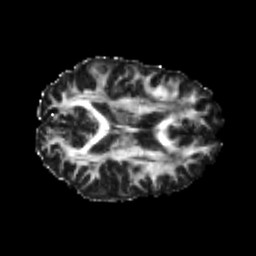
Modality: FA
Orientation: axial
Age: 19
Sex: female
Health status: healthy
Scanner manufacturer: philips
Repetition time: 7.389 s
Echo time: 0.08599 s